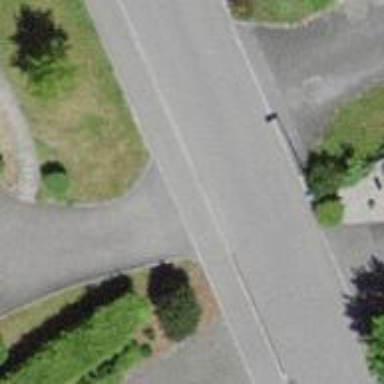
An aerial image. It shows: Residential road with asphalt surface and sidewalk on the left.